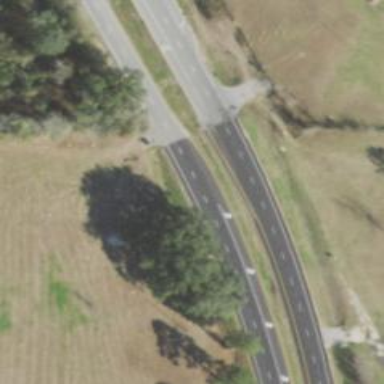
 designated as trunk highway. It is dual carriageway."